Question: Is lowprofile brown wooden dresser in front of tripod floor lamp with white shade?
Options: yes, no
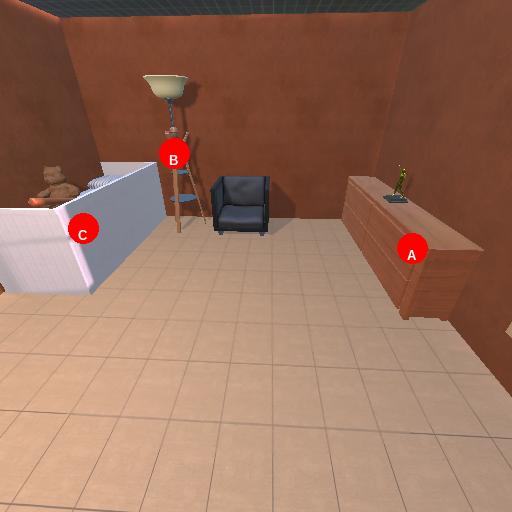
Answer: yes